Question: I'm trying to make a user interface that animates when I click on it.
This is my sketch:

It starts with the mapview as small as on the left sketch. The rest is filled with a tableview. Now when I click on the map view it slides to the bottom like on the right sketch so the mapview fills the most off the screen. Ans visa versa when I click on the small Tableview.
How can I achieve this?
I thought off creating a View and then add mapview and tableview as subviews, but then I don't know how to animate that. Did some real simple animations until now.
Can someone point me in the right direction?
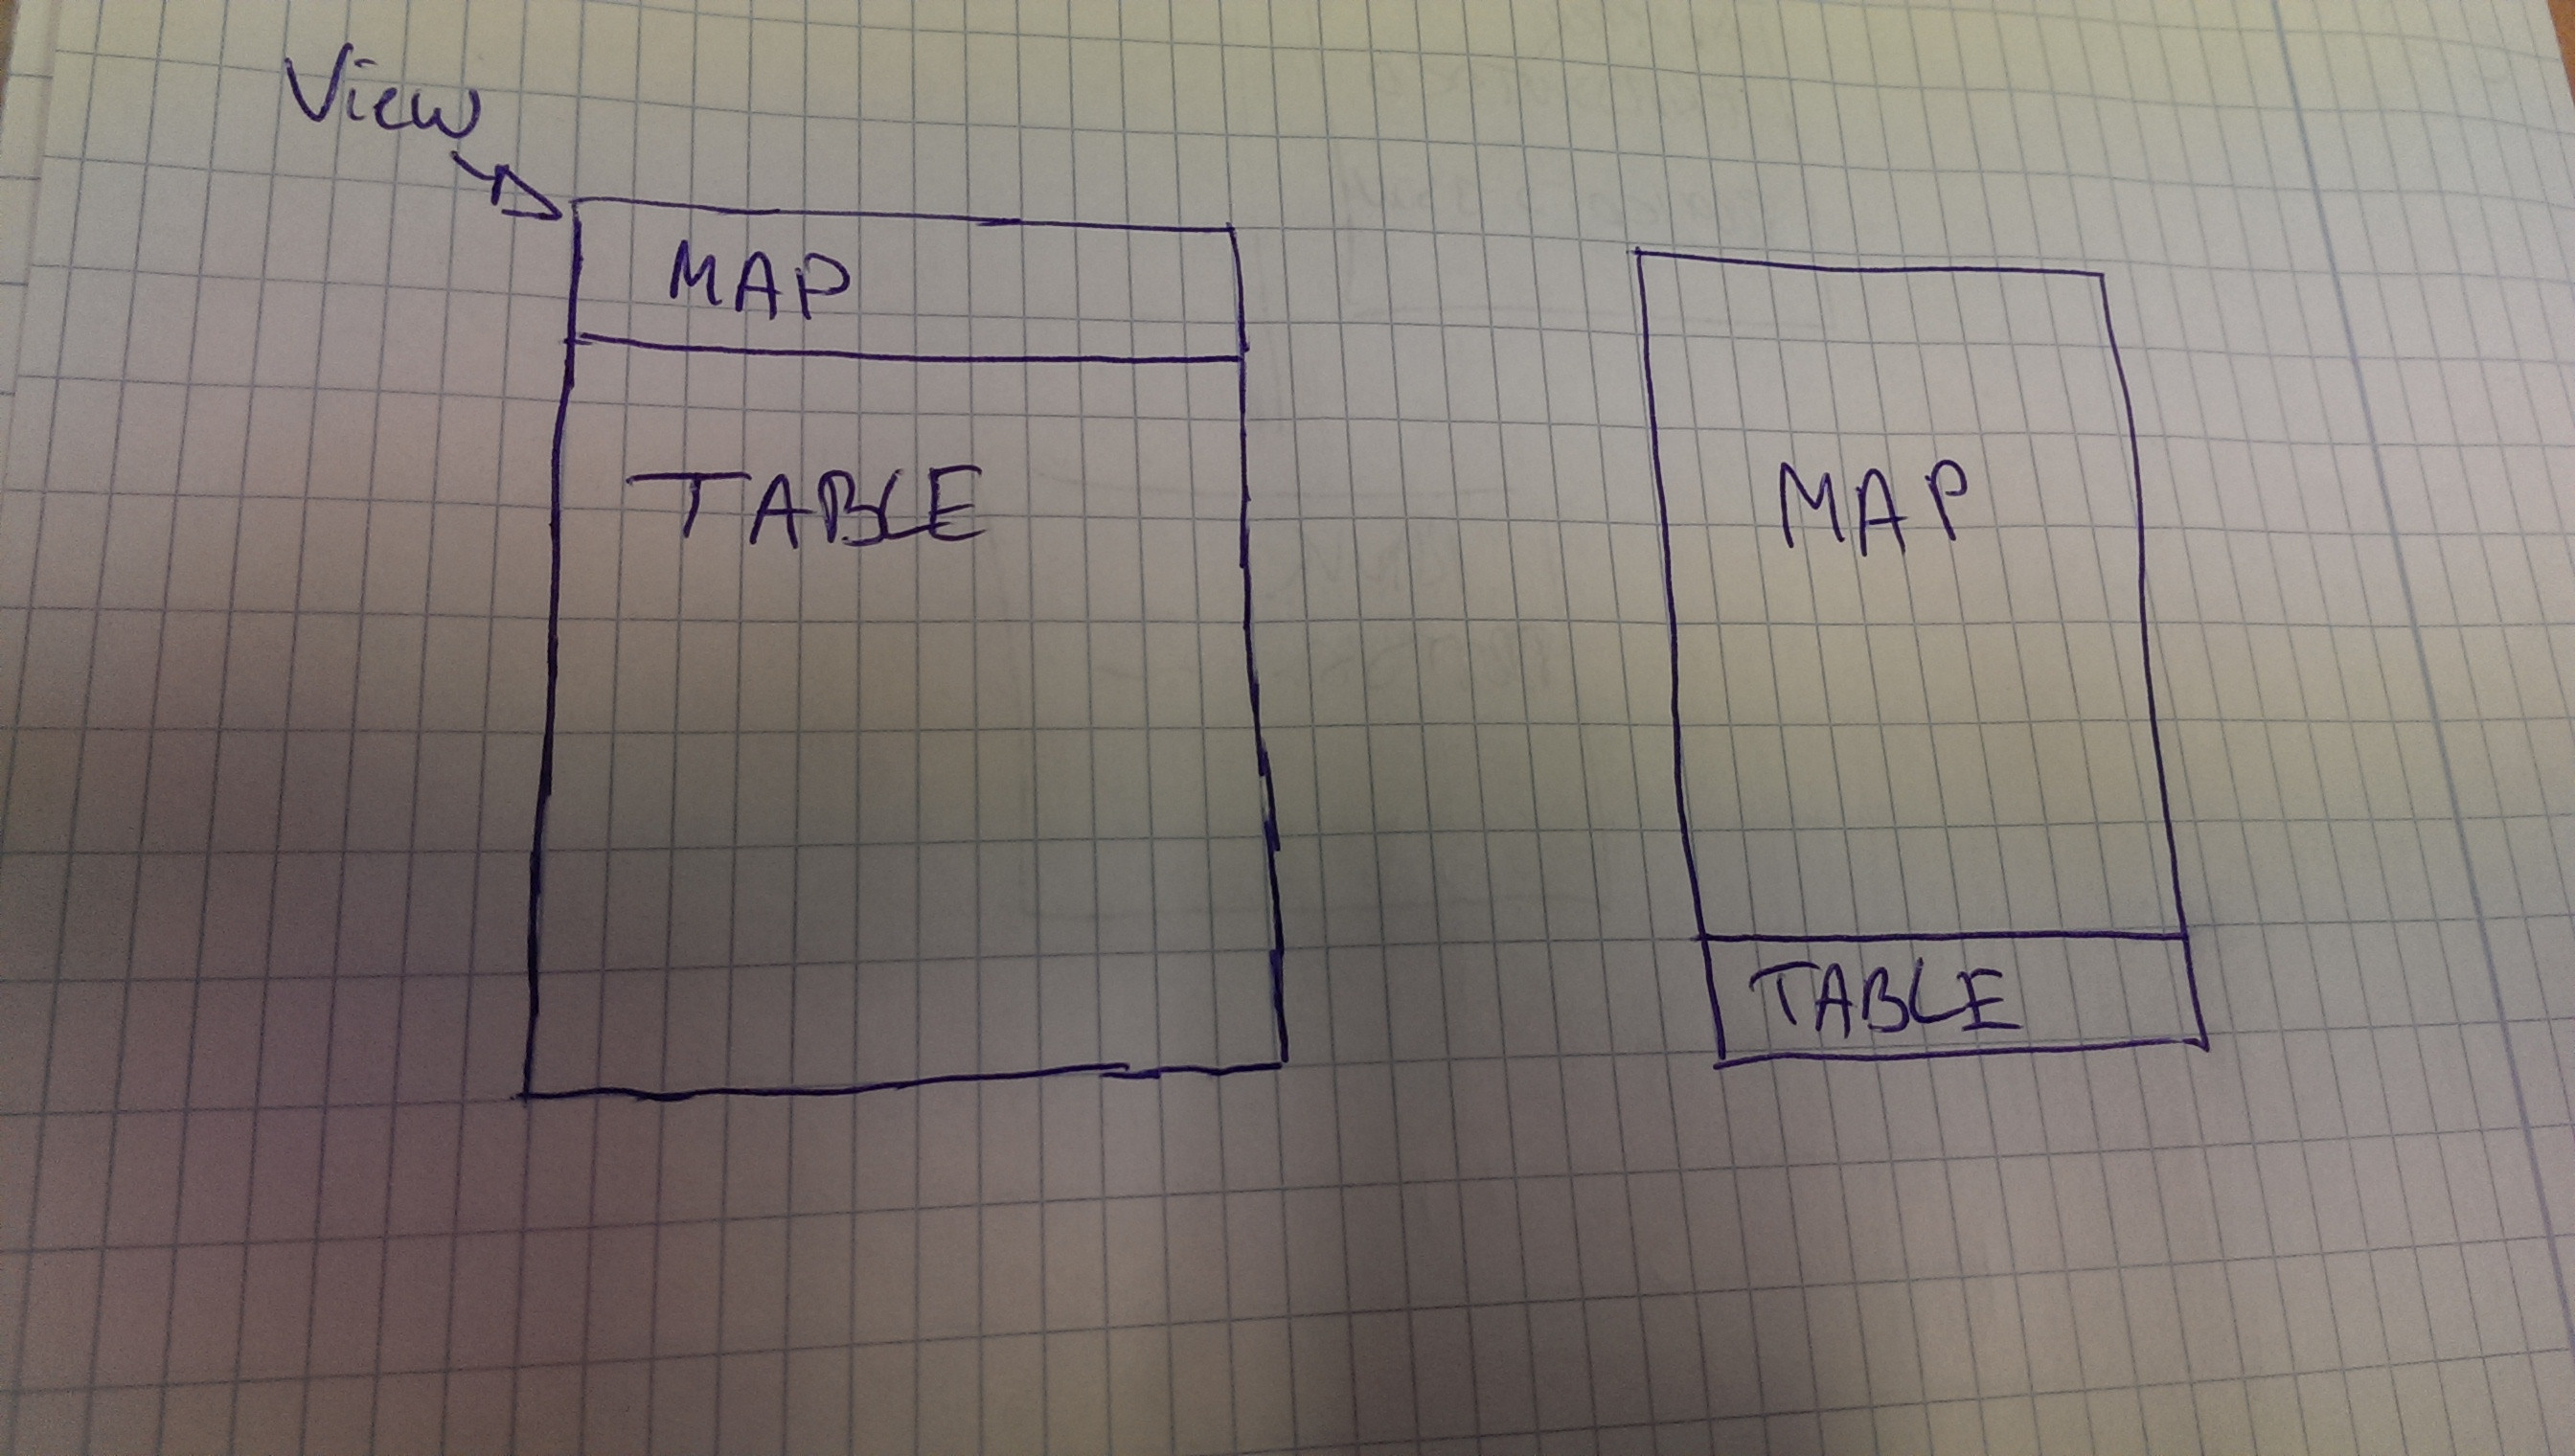
Answer: '''
NSNumber isMapExpanded = 0;
- (void) expandMap
{
[UIView animateWithDuration:1.0
delay:0.2
options:nil
animations:^{
if([isMapExtended integerValue] == 0)
{
mapview.frame = CGRectMake(mapview.frame.origin.x, mapview.frame.origin.y, mapview.frame.size.width, mapview.frame.size.height + heightTobeExpanded);
tableView.frame = CGrectMake(tableView.frame.origin.x, tableView.frame.origin.y - heightTobeExpanded, tableView.frame.size.width, tableView.frame.size.height + heightTobeExpanded);
}
else if([isMapExtended integerValue] == 1)
{
mapview.frame = CGRectMake(mapview.frame.origin.x, mapview.frame.origin.y, mapview.frame.size.width, mapview.frame.size.height - heightTobeExpanded);
tableView.frame = CGrectMake(tableView.frame.origin.x, tableView.frame.origin.y + heightTobeExpanded, tableView.frame.size.width, tableView.frame.size.height - heightTobeExpanded);
}
}
completion:nil];
}
'''